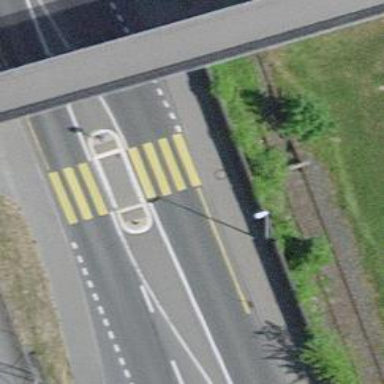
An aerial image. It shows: Kerb serving as barrier.